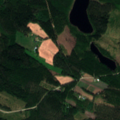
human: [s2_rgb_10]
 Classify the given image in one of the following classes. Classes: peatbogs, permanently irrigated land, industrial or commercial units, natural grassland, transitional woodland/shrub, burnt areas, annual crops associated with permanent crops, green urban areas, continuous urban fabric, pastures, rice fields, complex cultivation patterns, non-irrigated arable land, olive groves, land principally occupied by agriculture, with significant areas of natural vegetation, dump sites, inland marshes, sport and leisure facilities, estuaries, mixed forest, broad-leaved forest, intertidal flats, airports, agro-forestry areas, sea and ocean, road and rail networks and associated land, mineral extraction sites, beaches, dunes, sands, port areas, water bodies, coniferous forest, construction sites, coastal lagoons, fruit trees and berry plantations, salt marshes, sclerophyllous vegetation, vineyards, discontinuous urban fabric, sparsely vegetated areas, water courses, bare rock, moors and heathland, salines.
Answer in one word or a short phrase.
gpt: land principally occupied by agriculture, with significant areas of natural vegetation, coniferous forest, mixed forest, transitional woodland/shrub